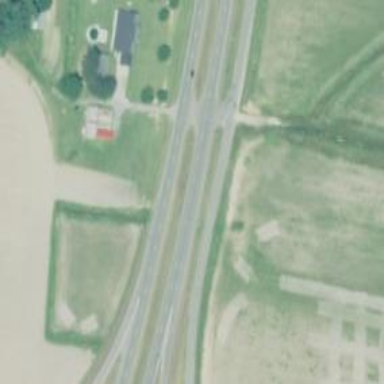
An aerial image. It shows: Motorway junction.